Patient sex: F
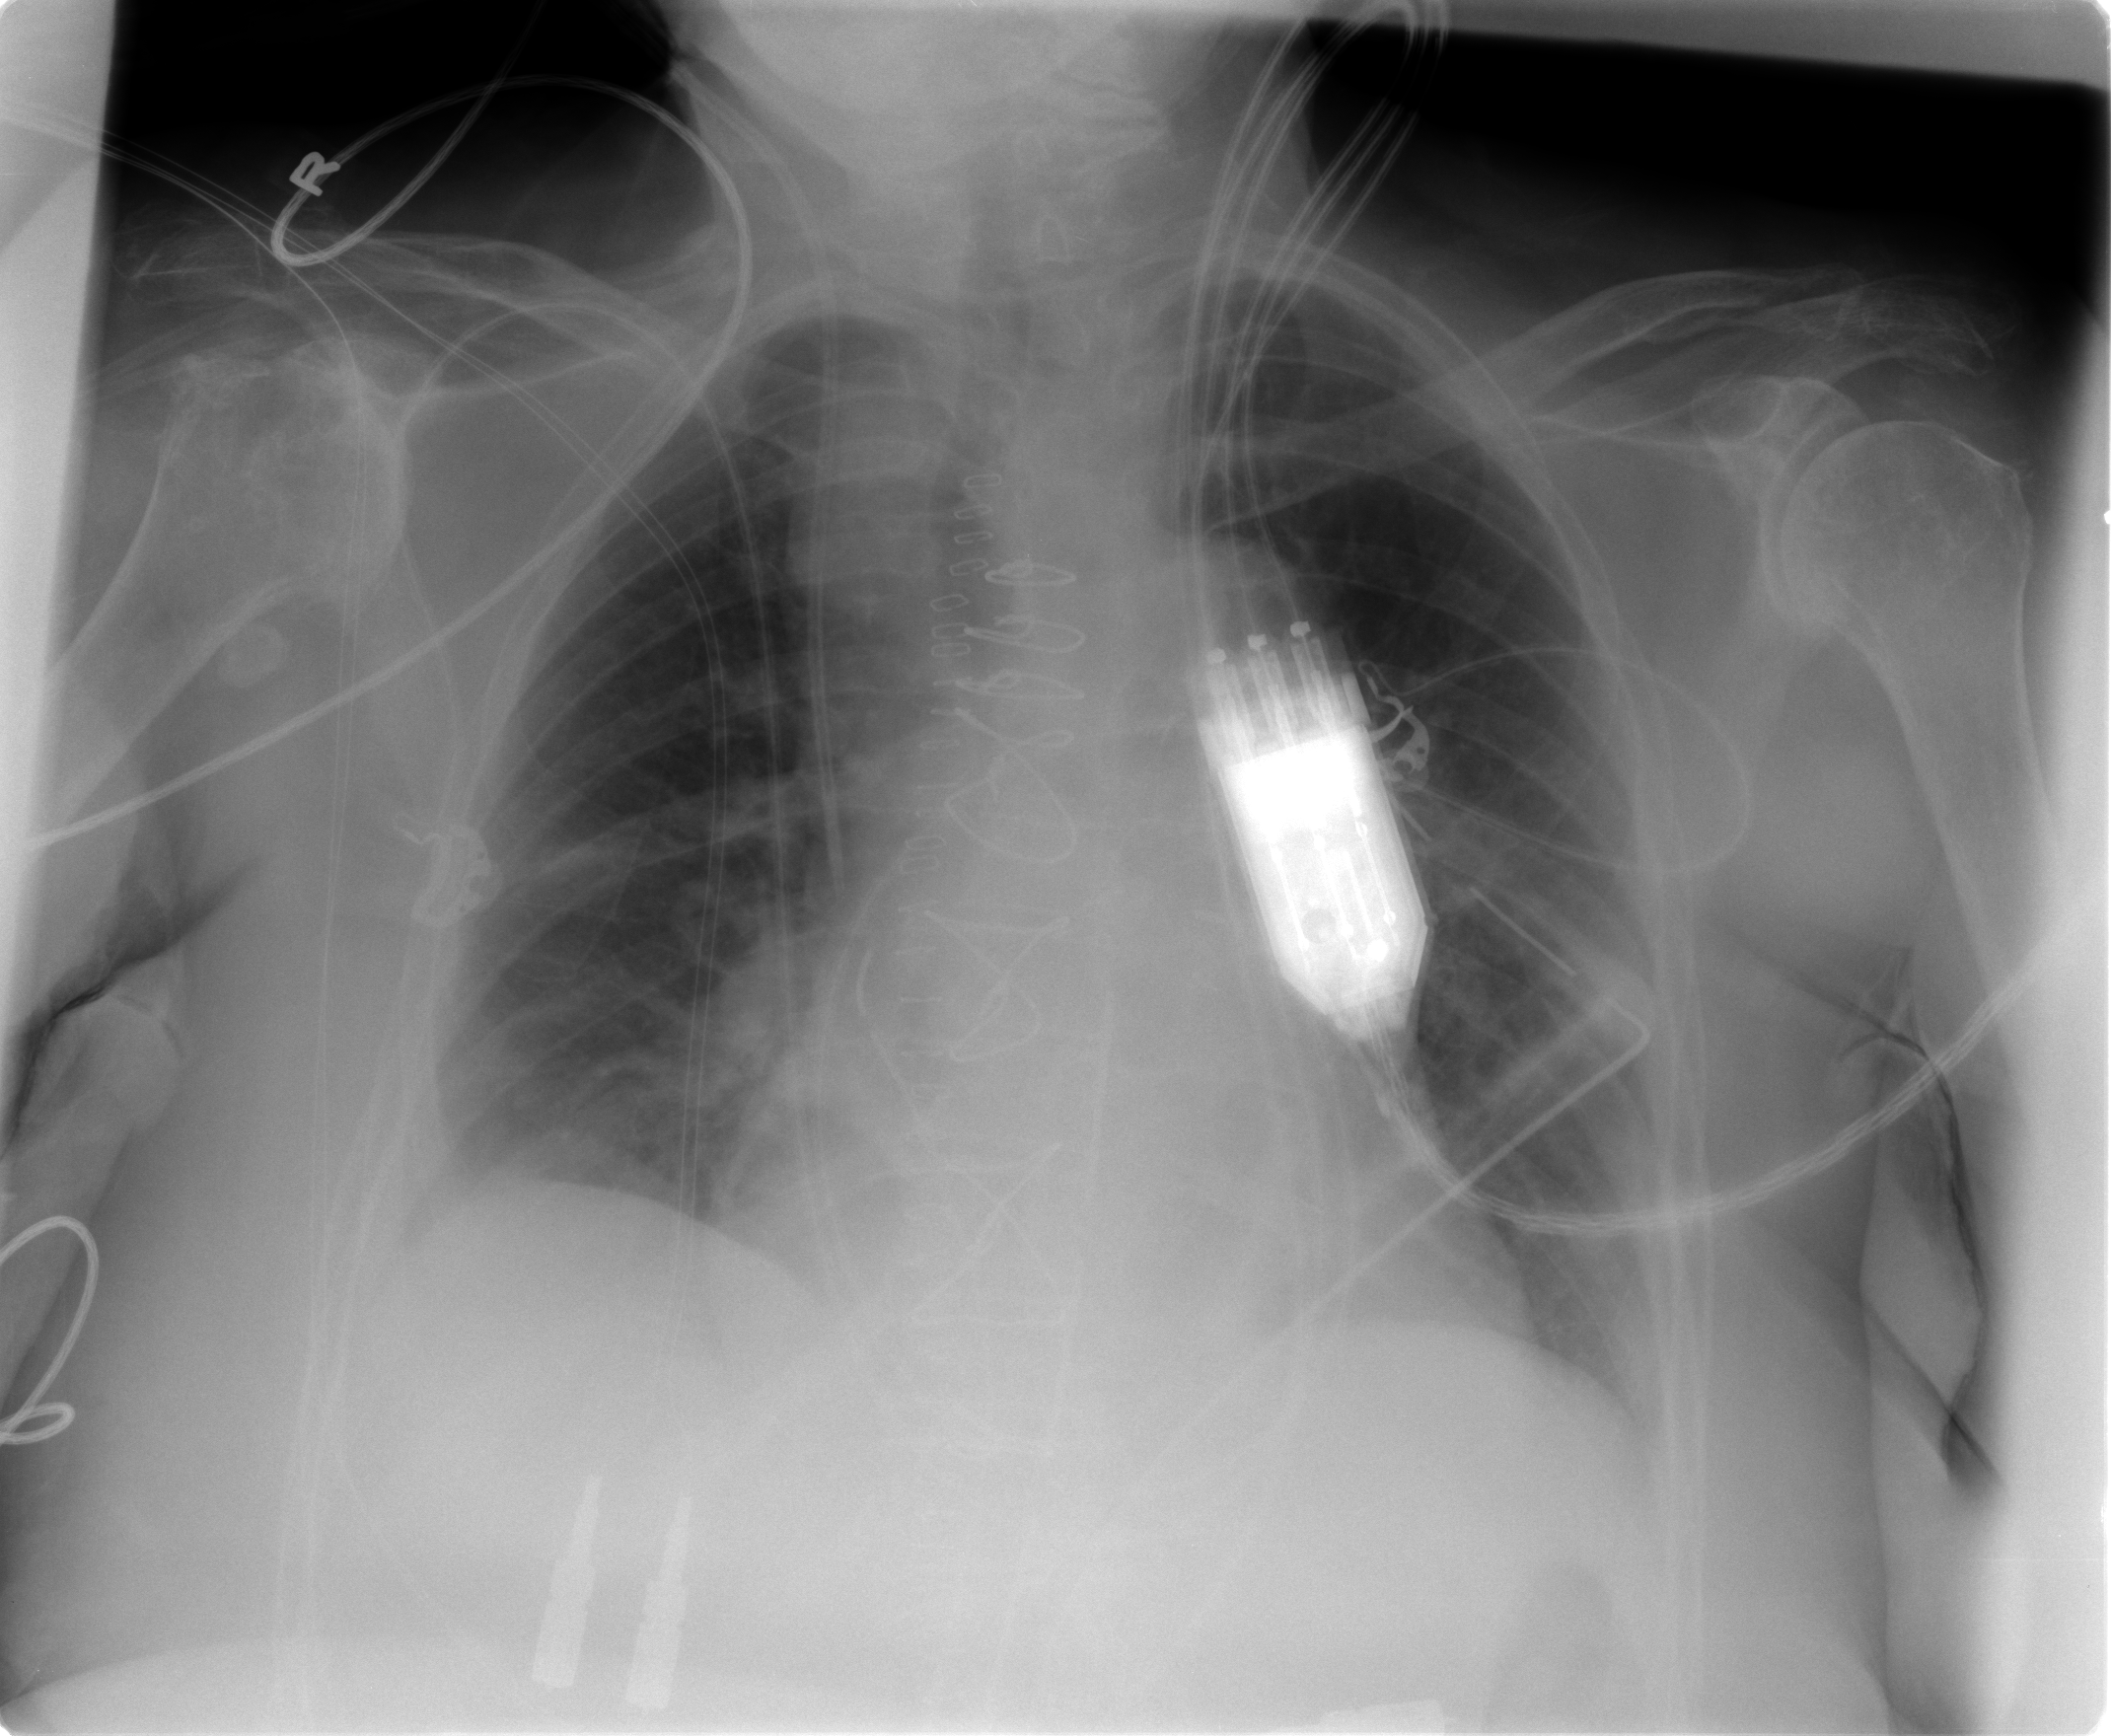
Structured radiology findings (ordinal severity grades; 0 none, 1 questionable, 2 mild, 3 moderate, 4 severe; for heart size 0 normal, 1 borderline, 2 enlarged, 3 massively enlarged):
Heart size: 2
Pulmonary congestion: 1
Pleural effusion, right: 0
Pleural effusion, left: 0
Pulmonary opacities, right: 0
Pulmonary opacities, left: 0
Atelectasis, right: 2
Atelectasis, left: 2